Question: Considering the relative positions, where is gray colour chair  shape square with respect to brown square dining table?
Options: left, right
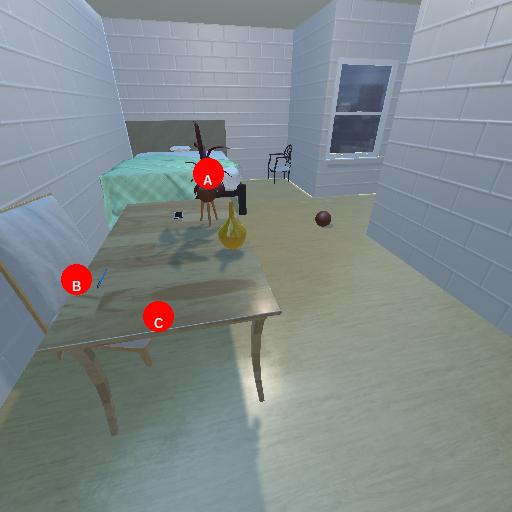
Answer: left